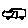
Label: car